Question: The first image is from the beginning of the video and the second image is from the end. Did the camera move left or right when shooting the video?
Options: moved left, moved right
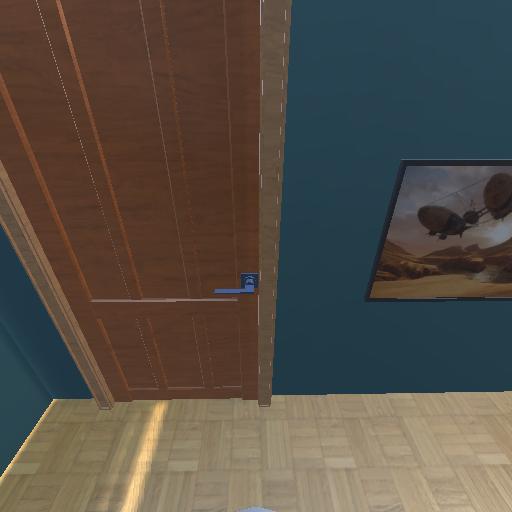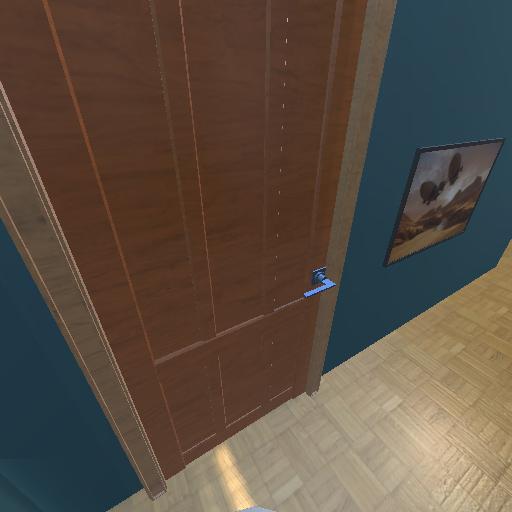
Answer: moved left